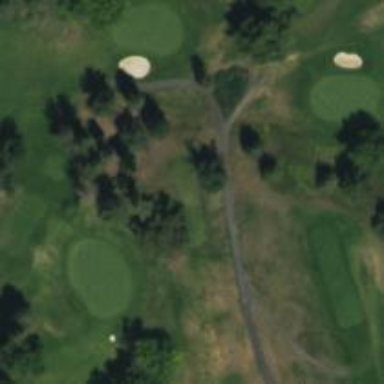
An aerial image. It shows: Service road used as golf cart path.